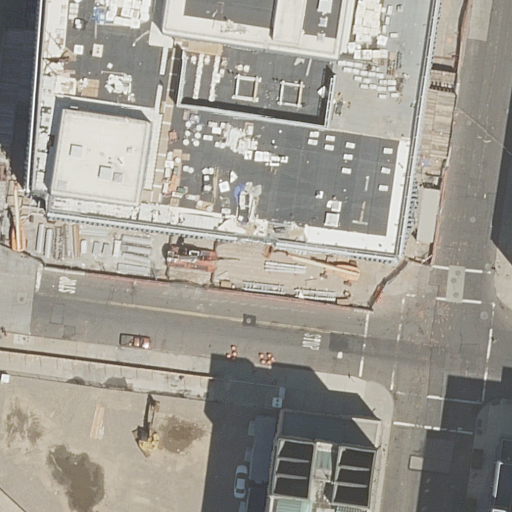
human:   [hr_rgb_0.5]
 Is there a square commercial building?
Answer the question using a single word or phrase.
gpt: no

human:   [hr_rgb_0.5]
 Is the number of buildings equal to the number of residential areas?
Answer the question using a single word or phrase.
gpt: no

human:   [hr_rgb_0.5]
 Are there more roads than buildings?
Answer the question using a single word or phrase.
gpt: yes

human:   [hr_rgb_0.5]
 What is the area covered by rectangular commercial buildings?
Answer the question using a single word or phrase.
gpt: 0m2

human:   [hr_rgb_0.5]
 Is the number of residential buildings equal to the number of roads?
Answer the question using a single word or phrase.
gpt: no

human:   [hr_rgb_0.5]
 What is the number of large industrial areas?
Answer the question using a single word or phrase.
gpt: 1

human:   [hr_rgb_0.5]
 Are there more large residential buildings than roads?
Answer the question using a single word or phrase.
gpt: no

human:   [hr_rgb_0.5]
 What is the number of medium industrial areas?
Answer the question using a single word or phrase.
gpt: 0

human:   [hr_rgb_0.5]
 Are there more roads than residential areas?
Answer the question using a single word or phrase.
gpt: yes

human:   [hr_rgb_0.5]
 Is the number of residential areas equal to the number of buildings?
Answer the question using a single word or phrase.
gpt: no

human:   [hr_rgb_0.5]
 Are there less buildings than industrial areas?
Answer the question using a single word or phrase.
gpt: no

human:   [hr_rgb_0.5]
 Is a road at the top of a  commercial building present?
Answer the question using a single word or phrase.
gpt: no

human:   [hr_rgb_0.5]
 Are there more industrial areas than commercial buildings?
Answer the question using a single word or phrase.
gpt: yes

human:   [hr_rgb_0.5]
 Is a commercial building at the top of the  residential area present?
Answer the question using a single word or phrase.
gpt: no

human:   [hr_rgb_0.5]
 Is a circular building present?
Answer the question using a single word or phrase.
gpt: no

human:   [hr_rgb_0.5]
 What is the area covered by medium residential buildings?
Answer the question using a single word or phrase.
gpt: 390m2

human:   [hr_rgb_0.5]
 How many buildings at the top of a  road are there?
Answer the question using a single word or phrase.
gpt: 1

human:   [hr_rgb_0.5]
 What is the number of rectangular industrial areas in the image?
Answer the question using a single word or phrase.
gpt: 0

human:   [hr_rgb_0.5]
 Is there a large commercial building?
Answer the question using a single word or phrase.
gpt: no

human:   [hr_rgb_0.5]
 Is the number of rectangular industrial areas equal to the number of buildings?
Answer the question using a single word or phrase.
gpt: no

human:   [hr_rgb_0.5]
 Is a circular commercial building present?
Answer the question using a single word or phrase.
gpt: no

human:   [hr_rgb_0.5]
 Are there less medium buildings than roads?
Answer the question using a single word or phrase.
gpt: yes

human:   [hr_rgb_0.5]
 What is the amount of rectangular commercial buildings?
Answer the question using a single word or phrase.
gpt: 0

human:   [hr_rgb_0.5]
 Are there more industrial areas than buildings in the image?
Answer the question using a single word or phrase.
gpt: no

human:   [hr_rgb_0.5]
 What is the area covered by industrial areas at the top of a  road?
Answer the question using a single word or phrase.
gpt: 0m2

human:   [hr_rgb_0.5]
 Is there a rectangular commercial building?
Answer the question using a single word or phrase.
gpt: no

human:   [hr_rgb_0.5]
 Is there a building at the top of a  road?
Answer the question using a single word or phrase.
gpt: yes

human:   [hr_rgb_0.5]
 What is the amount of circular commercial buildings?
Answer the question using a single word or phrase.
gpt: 0

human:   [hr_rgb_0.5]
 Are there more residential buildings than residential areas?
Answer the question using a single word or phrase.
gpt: yes

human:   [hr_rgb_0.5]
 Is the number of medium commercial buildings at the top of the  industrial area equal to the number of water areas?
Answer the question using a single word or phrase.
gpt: yes

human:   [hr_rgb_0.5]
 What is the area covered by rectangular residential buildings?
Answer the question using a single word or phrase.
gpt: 1789m2

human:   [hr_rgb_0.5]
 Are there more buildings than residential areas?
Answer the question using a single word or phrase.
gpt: yes

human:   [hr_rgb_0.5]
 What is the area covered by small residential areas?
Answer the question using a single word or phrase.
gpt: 0m2

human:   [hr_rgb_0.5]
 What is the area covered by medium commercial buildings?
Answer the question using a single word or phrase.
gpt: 0m2

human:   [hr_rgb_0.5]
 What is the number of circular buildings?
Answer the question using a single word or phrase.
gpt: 0

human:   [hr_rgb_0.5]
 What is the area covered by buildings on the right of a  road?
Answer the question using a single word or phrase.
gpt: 2445m2